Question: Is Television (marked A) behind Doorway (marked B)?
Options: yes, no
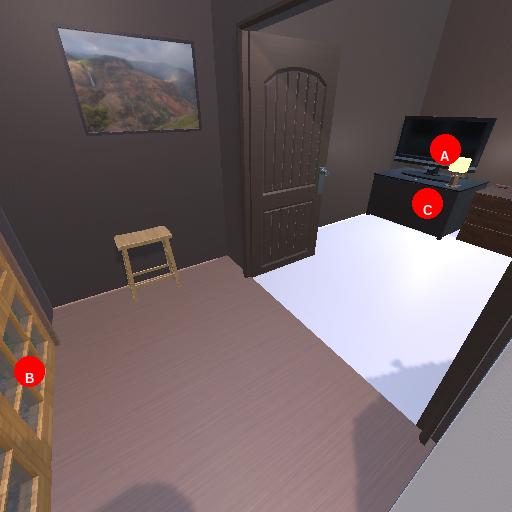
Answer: yes